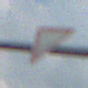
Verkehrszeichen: VorfahrtGewaehren
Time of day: MorningAfternoon
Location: Outdoor (Nature)
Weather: PartlyCloudy
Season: NotSpecified
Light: Natural